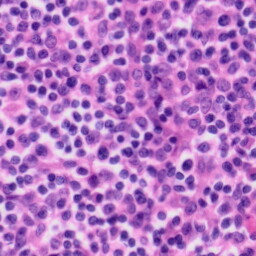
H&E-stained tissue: Tonsil